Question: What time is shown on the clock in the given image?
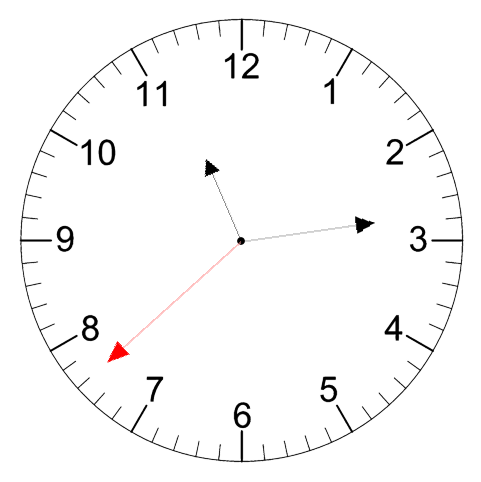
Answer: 11:13:38